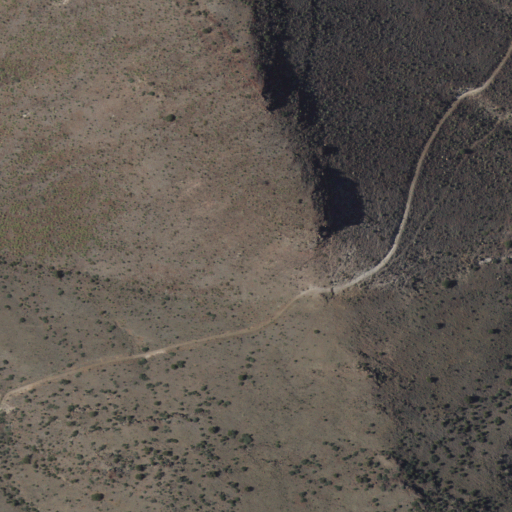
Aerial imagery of gap in New Mexico named Big White Gap containing shrub and grassland